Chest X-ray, PA view. Patient: 57 years old, sex M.
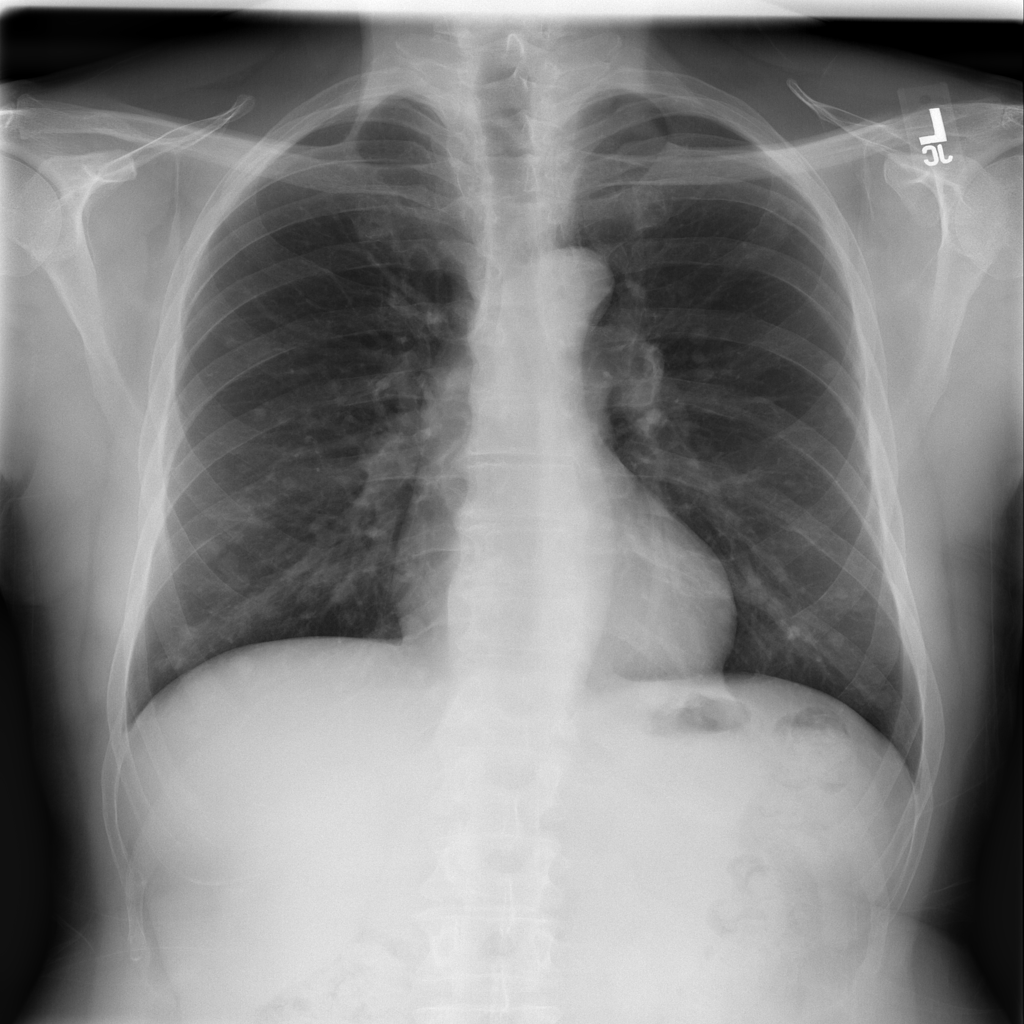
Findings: No Finding